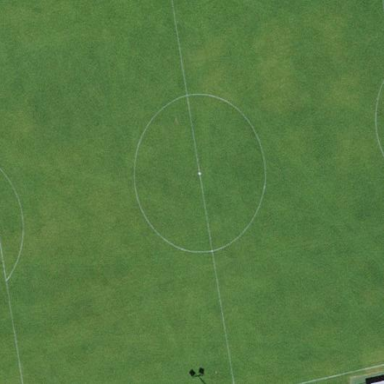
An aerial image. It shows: Soccer pitch for leisureland activities.